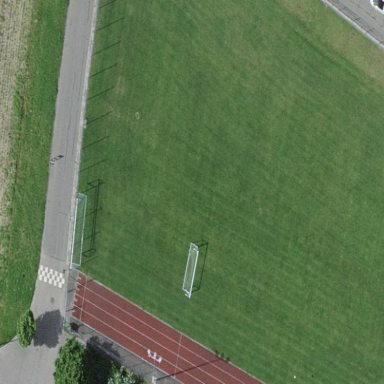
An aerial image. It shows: Grass pitch designated for soccer.